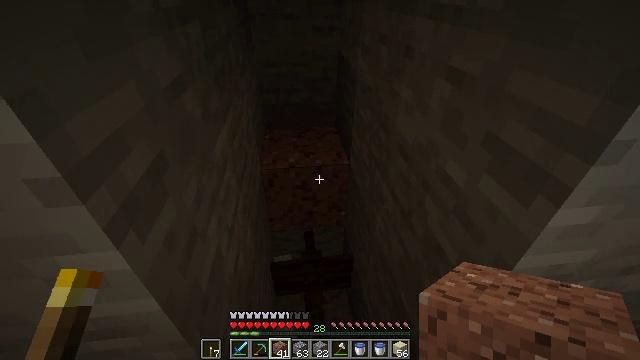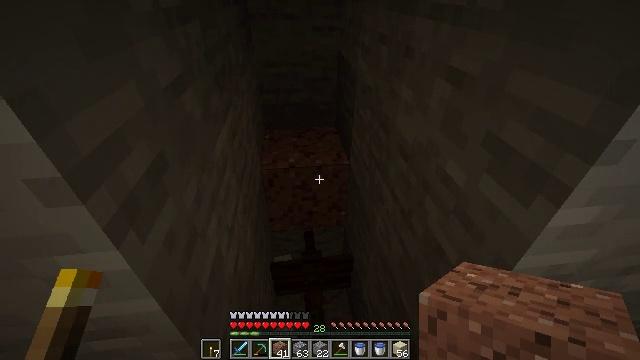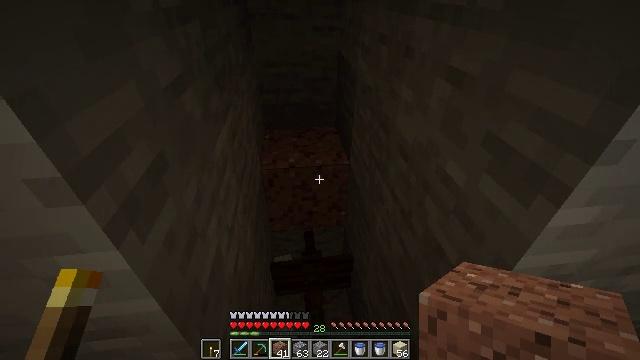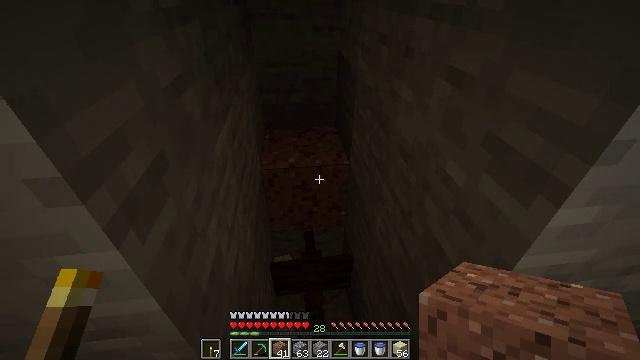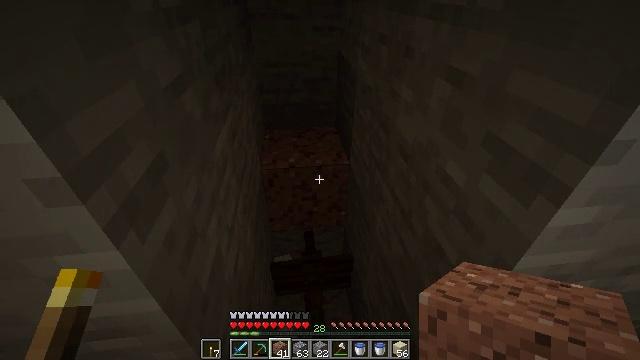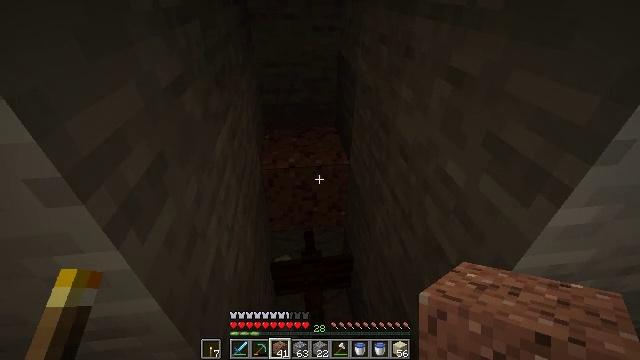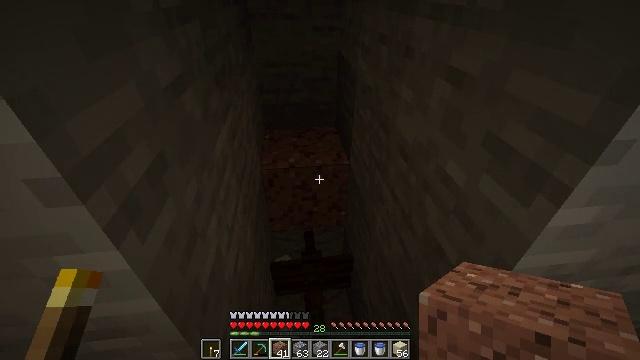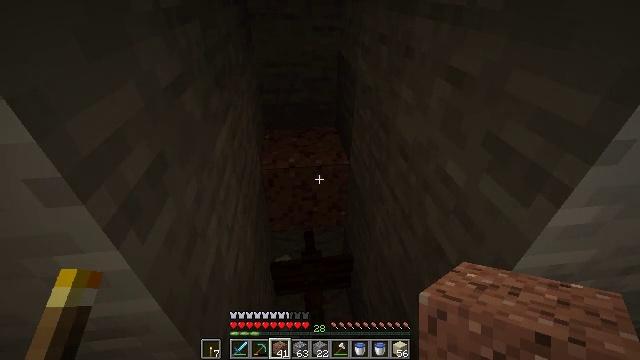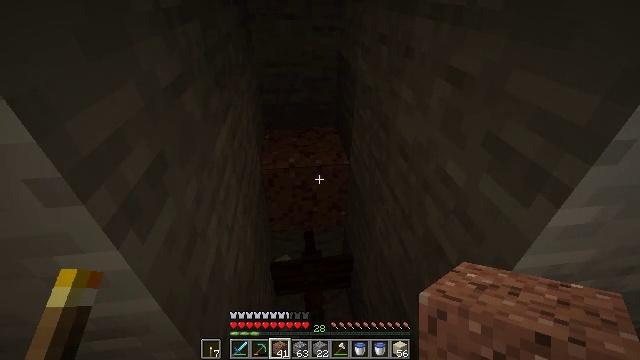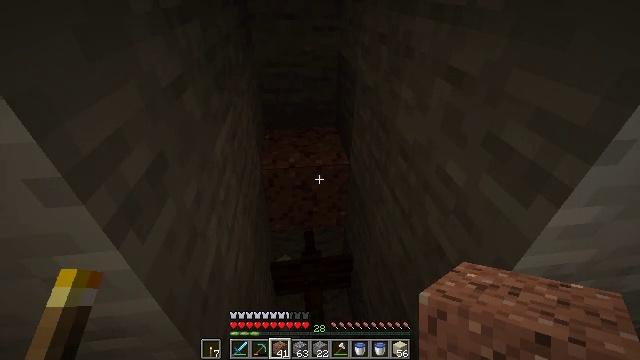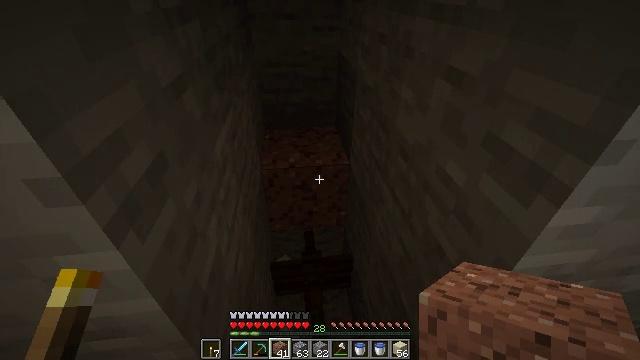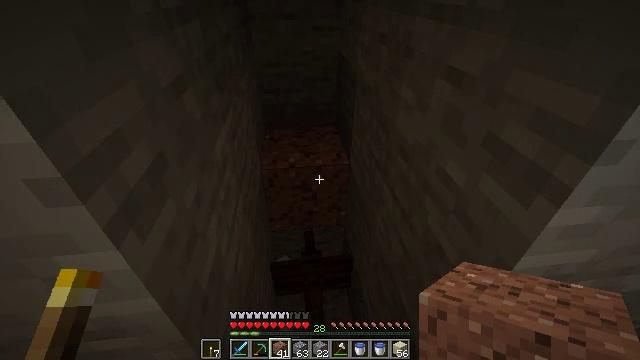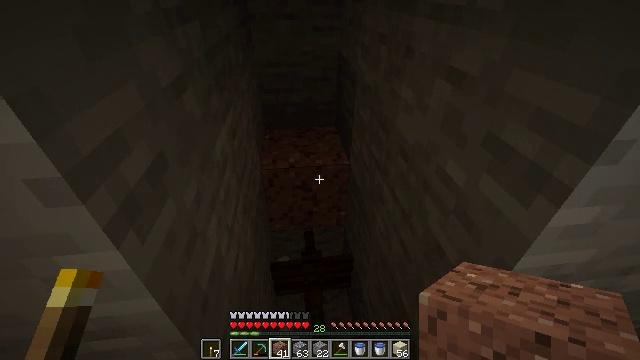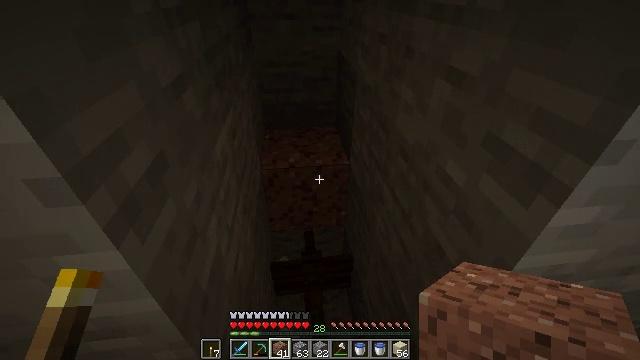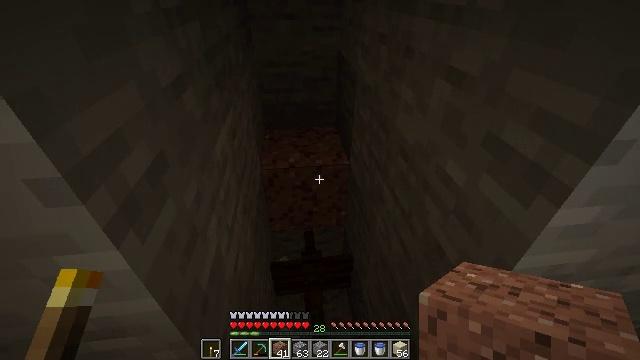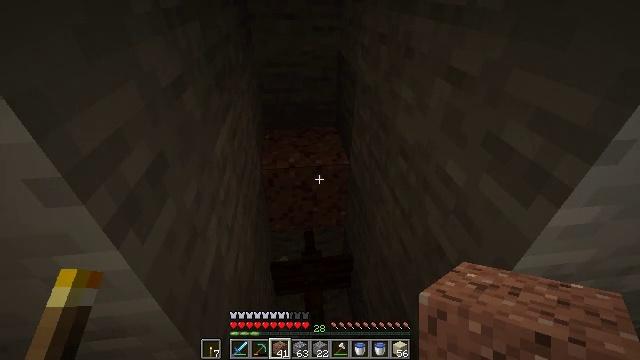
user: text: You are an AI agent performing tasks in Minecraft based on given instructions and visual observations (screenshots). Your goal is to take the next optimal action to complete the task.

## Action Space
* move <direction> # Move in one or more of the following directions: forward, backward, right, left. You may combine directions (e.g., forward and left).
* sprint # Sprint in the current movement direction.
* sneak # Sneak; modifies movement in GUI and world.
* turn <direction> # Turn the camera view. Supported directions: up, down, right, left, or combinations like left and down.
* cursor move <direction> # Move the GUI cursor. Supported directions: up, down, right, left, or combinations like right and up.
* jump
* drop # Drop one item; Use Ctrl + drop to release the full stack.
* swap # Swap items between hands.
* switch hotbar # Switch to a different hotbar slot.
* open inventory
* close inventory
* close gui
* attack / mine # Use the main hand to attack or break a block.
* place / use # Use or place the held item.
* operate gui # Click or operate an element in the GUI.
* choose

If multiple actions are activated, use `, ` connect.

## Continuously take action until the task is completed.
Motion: motion action
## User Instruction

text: Mine the sandstone slab for reuse.
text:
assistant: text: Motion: no_op
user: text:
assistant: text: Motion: no_op
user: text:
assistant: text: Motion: no_op
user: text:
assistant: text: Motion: no_op
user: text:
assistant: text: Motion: no_op
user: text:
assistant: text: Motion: no_op
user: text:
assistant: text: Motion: no_op
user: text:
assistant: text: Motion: no_op
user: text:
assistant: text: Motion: no_op
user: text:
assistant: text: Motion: no_op
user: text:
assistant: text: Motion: no_op
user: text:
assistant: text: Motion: no_op
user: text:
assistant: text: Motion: no_op
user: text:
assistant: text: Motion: no_op
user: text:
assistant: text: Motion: no_op
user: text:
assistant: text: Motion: no_op
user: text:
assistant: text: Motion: no_op
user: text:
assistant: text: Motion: no_op
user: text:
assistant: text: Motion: no_op
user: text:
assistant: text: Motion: no_op
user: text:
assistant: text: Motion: no_op
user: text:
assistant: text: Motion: no_op
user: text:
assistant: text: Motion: no_op
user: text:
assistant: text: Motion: no_op
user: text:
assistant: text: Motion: no_op
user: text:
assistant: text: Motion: no_op
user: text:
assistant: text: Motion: no_op
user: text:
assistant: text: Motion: no_op
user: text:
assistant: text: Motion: no_op
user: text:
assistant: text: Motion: no_op